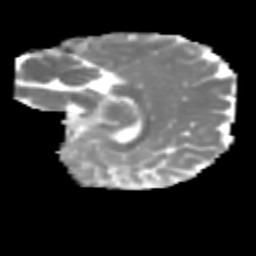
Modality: MD
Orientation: sagittal
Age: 8
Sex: female
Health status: healthy